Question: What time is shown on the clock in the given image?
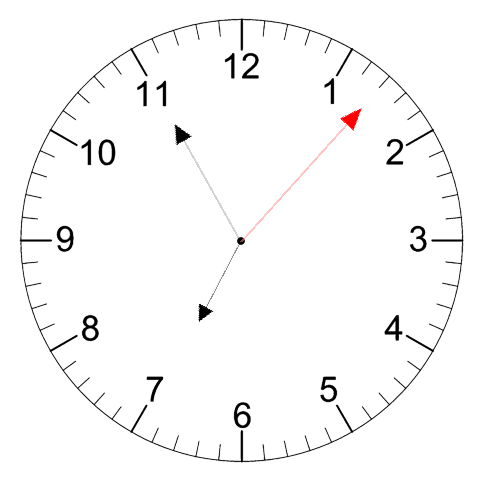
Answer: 06:55:07